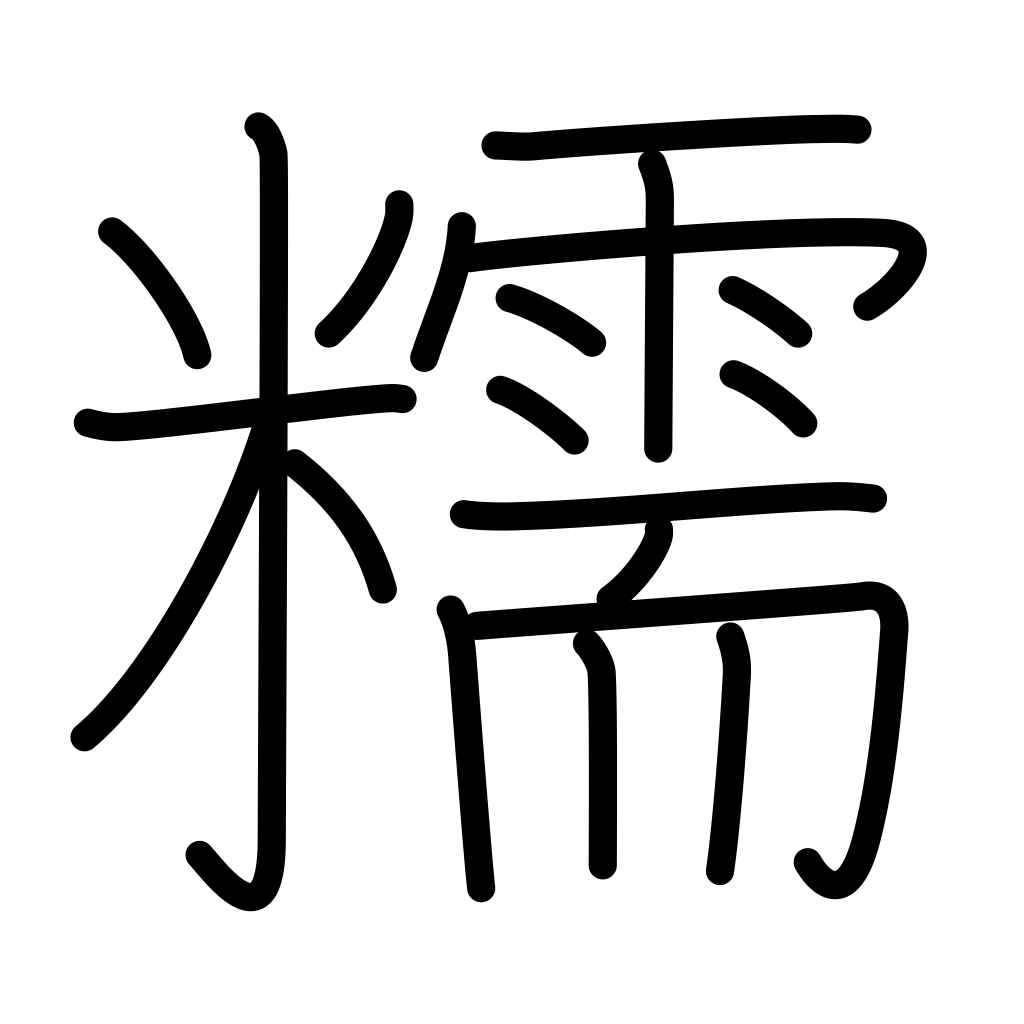
Meaning: glutinous rice